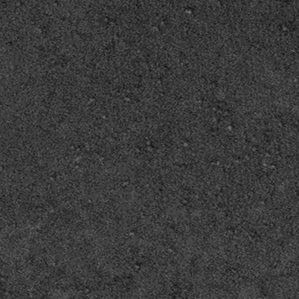
Label: frost